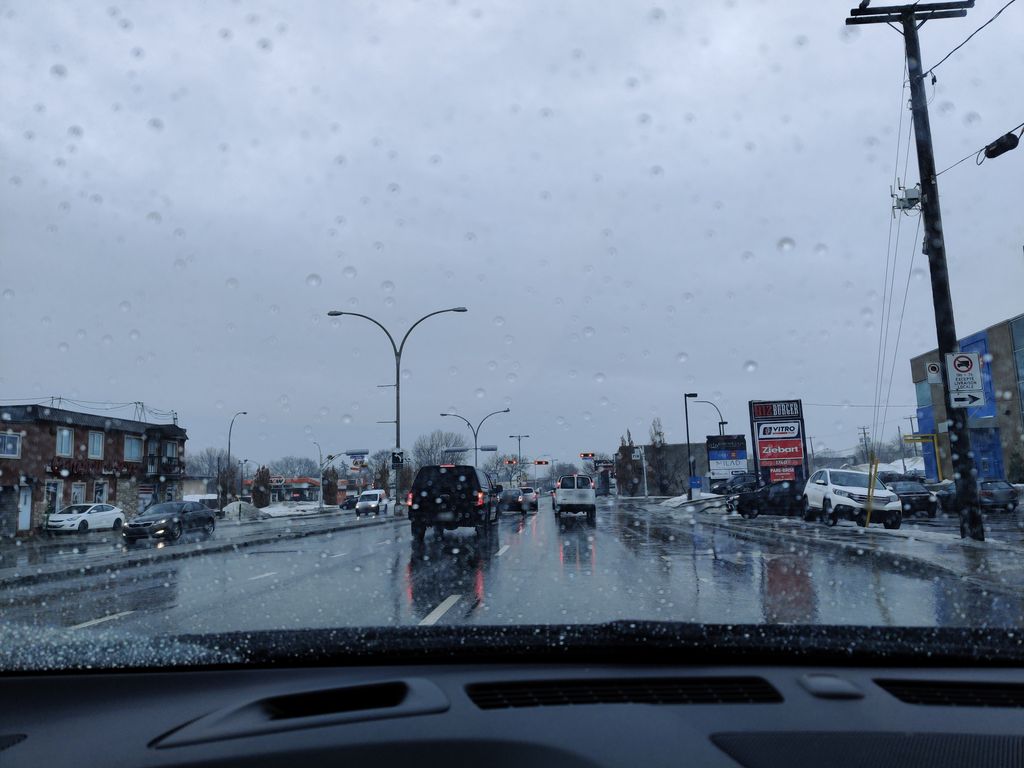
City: montreal